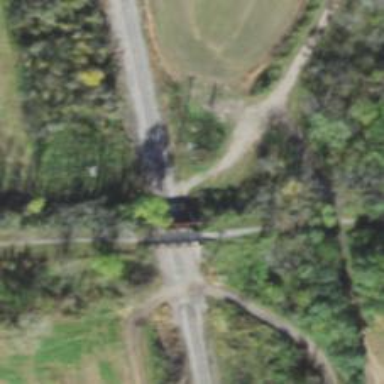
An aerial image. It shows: Footway road on abandoned railway bridge.